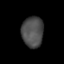
Tissue: lung
Cell type: Others
Senescence score: 0.188
Nuclear area (px): 653
Mean DAPI intensity: 77.193